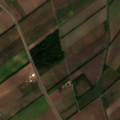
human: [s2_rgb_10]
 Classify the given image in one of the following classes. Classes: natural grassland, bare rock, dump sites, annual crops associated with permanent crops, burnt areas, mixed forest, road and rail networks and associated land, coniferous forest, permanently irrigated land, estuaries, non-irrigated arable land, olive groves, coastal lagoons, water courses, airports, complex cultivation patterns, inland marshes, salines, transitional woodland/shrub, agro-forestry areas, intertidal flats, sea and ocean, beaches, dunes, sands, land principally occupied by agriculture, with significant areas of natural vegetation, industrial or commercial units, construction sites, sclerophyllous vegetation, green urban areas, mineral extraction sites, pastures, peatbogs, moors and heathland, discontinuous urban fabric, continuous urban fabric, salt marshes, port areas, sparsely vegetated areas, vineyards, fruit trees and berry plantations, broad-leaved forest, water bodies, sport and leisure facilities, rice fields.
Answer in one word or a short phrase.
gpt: discontinuous urban fabric, non-irrigated arable land, land principally occupied by agriculture, with significant areas of natural vegetation